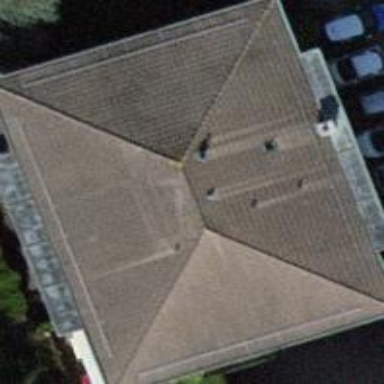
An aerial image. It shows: Hipped-roof building with apartments.